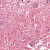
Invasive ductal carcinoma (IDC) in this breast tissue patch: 0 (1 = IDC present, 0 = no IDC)